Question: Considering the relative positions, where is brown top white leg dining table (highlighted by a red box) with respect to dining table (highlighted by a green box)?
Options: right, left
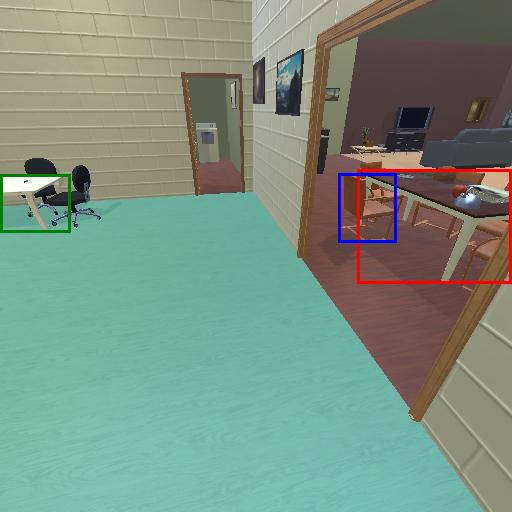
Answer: right